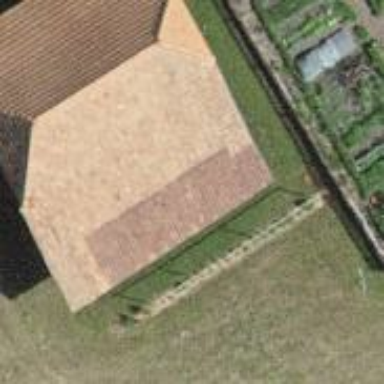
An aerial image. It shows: Barn.